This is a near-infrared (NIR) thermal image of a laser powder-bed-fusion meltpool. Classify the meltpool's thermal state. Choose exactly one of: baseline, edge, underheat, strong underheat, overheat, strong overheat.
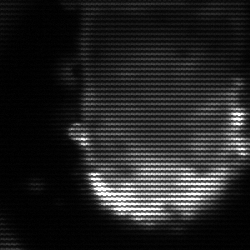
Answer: baseline